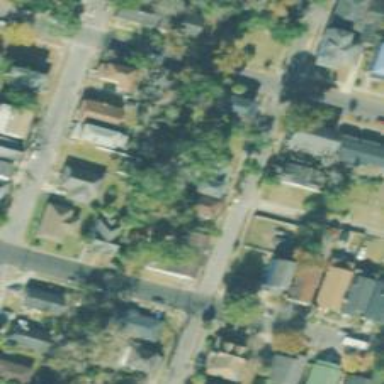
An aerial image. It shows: Alley classified as service road.